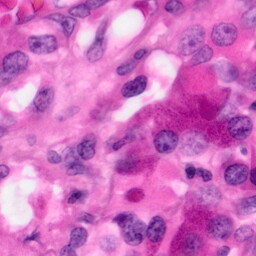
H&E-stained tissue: Pancreatic